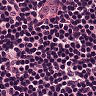
Metastatic tissue present: no